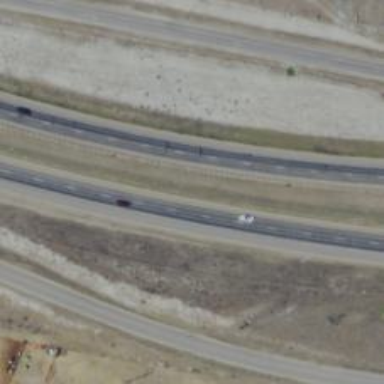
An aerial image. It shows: Asphalt motorway.